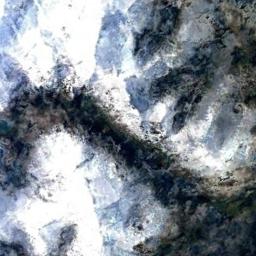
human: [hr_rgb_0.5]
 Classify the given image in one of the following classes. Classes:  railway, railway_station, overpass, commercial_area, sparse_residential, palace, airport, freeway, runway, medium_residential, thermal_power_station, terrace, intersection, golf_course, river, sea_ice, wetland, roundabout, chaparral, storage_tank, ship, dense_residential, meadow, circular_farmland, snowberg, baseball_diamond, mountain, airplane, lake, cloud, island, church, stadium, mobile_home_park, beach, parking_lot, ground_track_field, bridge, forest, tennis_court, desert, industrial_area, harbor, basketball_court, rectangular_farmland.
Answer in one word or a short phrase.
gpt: snowberg